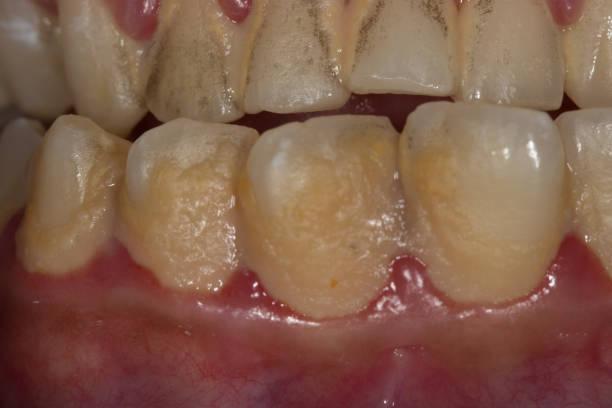
Condition: Gingivitis